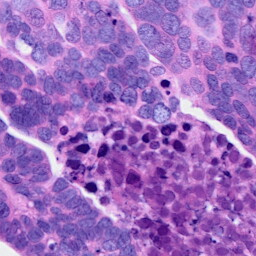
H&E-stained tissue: Ovarian